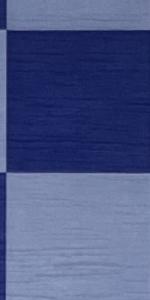
Label: Empty